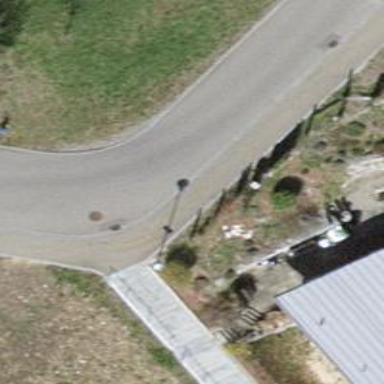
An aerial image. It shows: Asphalt road in living street.